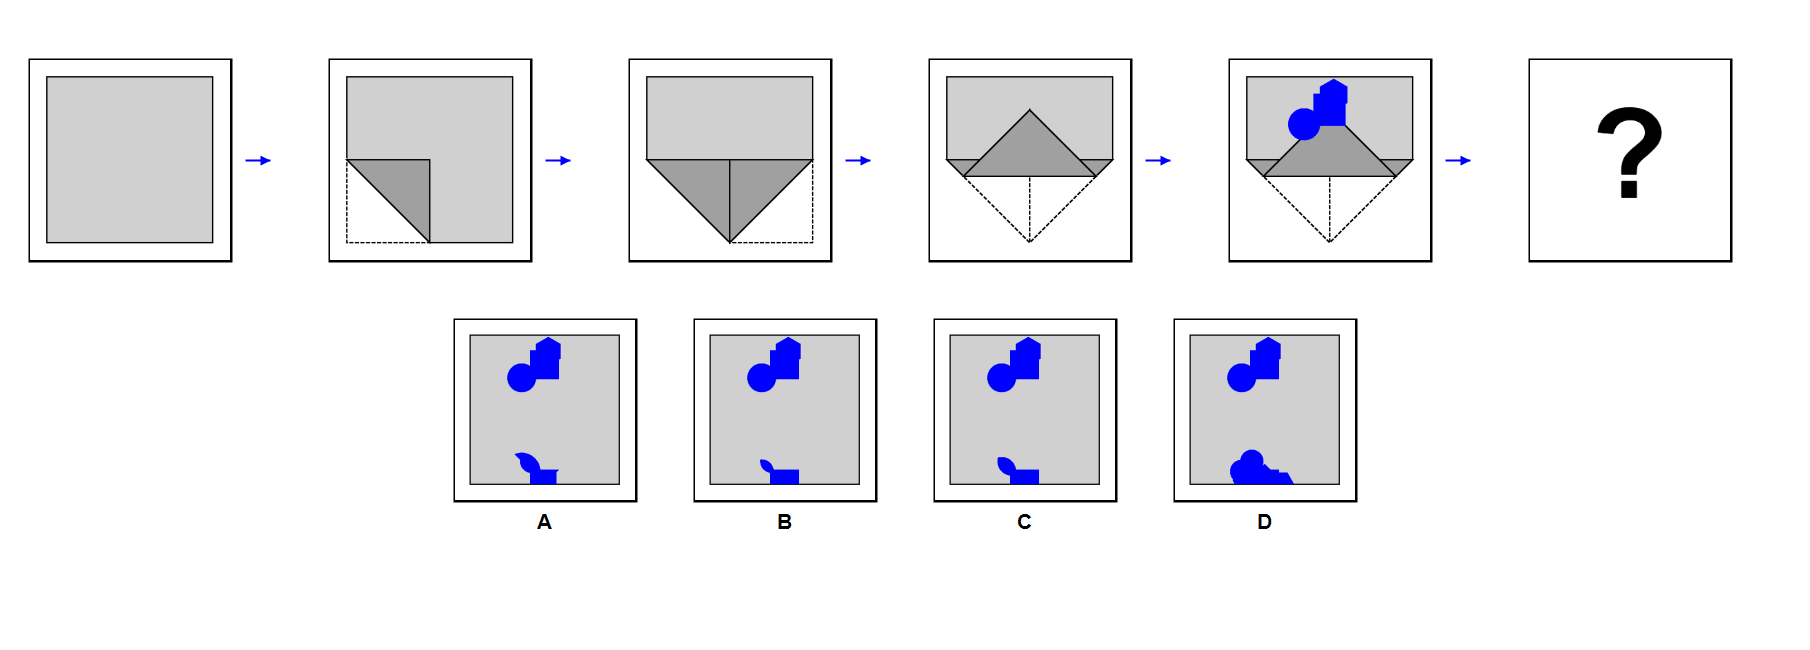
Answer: C